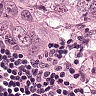
Metastatic tissue present: yes